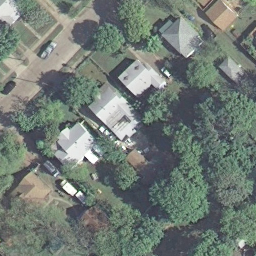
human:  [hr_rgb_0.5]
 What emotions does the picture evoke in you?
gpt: medium residential